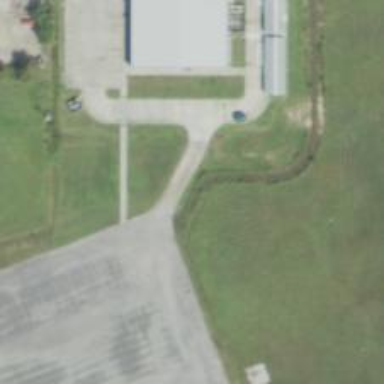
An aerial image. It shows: Image showing helipad at airport.